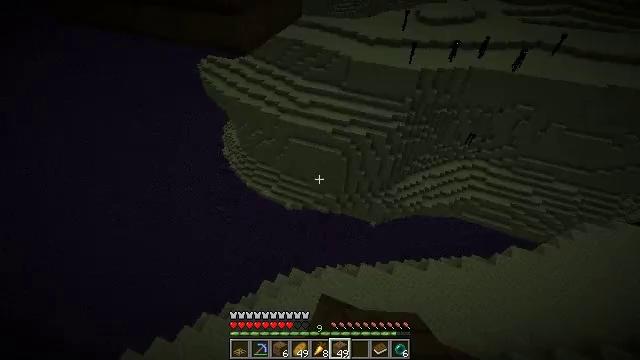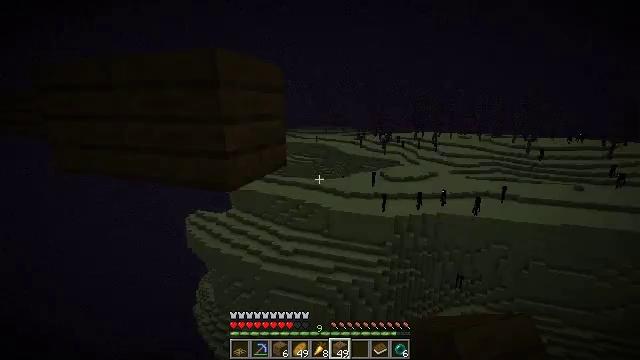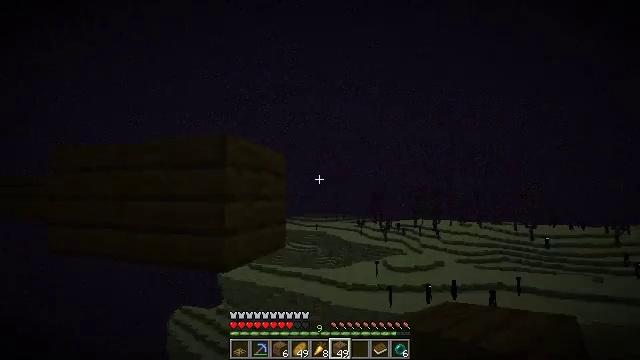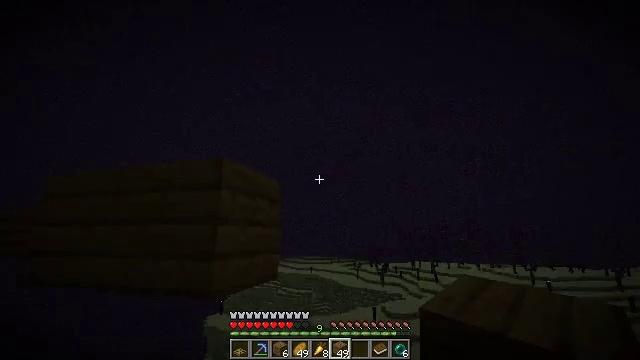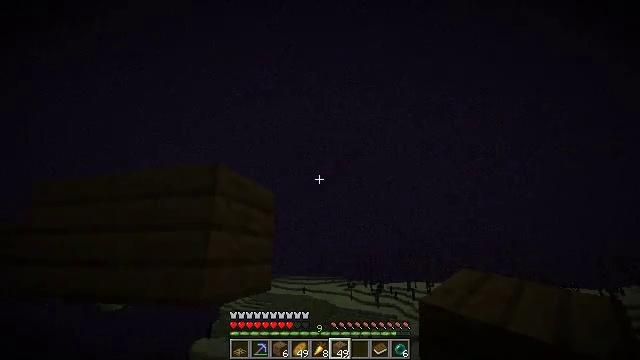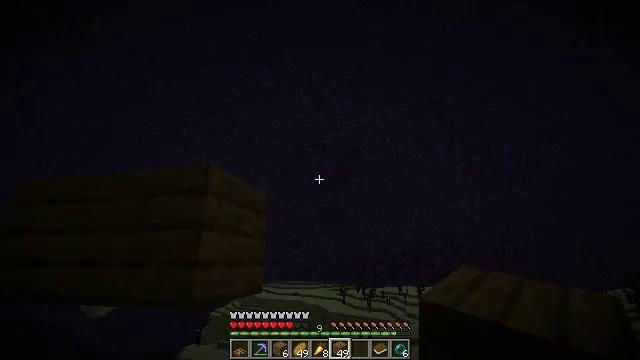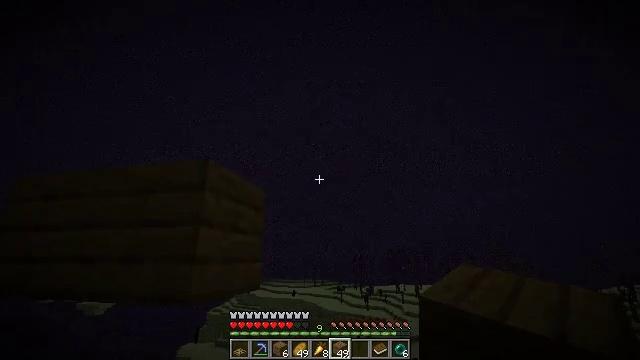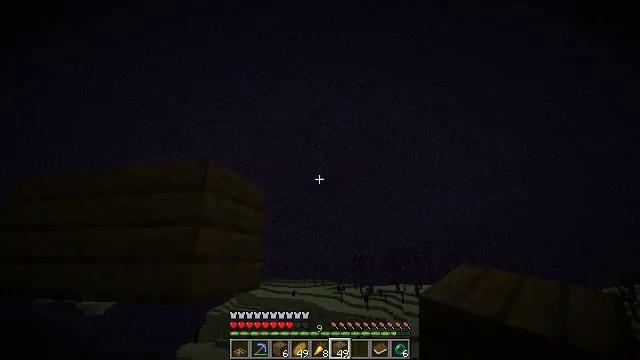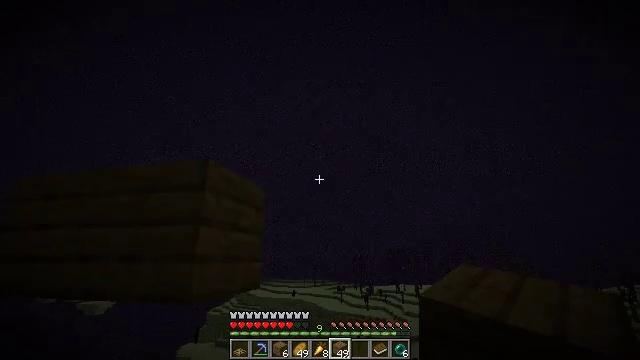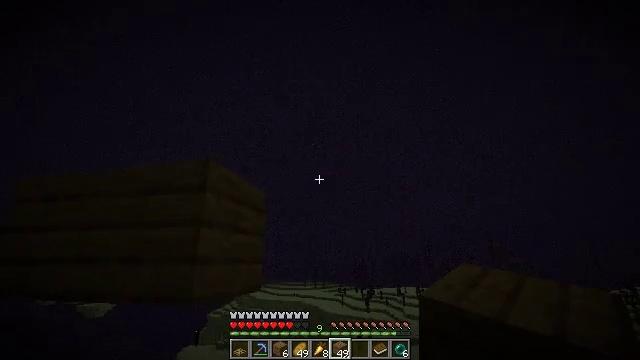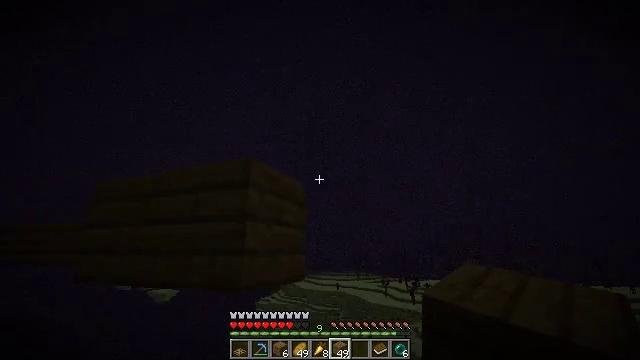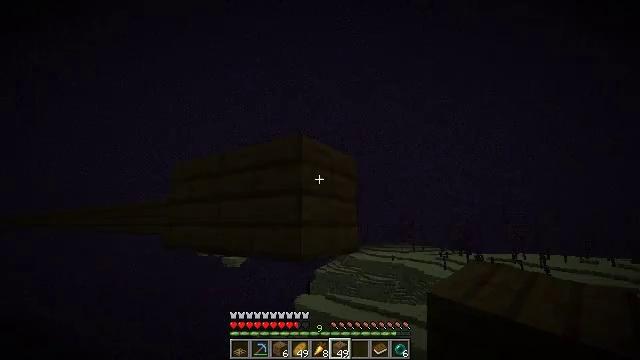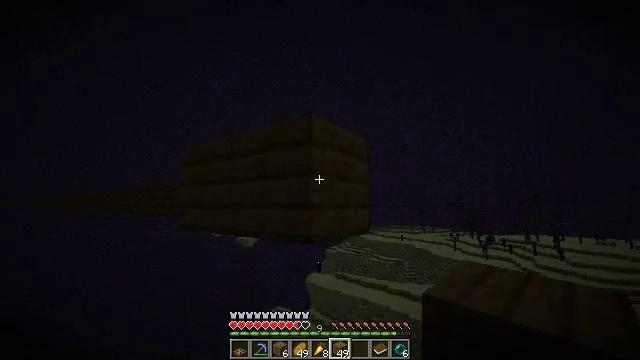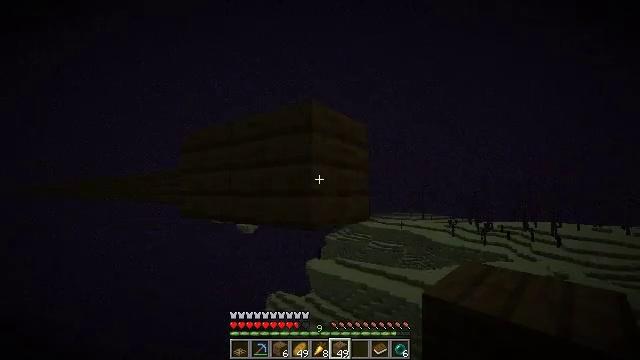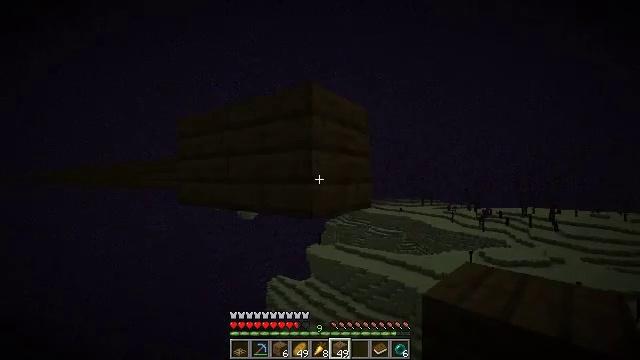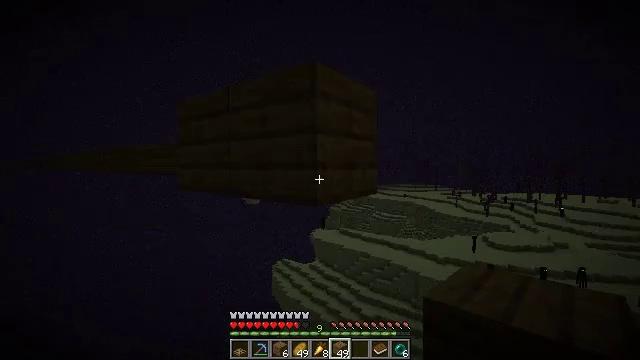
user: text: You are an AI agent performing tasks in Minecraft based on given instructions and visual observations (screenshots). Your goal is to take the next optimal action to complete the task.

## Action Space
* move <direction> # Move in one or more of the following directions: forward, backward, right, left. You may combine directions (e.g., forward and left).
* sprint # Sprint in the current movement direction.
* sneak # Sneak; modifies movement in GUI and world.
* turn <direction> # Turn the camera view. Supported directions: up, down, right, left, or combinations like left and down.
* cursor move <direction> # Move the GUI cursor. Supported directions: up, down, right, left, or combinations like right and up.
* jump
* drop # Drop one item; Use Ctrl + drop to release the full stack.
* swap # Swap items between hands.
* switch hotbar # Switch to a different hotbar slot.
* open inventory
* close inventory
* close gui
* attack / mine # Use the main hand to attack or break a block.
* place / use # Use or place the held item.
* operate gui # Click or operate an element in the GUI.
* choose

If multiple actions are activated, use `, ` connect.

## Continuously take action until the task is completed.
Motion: motion action
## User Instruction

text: Attack the spruce planks to recycle them.
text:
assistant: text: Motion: sneak, turn right and up
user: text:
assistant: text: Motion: sneak, turn up
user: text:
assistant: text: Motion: sneak, turn right and up
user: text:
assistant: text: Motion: sneak, turn right and up
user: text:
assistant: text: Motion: sneak, turn right
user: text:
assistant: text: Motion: sneak
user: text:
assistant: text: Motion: sneak
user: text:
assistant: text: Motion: sneak
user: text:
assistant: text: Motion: sneak
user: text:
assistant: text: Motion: sneak, turn left and down
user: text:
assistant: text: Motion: sneak, turn left and down
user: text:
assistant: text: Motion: move forward, sneak, turn left and down
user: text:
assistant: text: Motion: move forward, sneak, turn down
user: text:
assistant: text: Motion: move forward, sneak, turn down
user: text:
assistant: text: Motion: move forward, sneak, turn down
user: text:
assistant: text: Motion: move forward, sneak, turn down
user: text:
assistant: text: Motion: sneak, turn down
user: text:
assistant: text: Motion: sneak
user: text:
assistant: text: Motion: sneak, turn down
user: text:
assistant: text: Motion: sneak
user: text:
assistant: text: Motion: sneak, turn down
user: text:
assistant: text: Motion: sneak
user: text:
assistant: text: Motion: sneak
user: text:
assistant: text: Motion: sneak, turn down
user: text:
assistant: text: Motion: sneak, turn down
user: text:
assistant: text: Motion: sneak, turn down
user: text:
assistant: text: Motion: sneak, turn left and down
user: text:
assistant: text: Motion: sneak, turn left and down
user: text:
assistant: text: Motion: sneak, turn down
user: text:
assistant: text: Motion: sneak